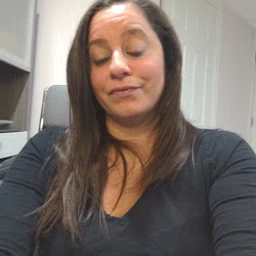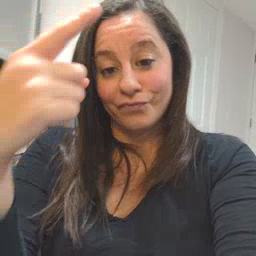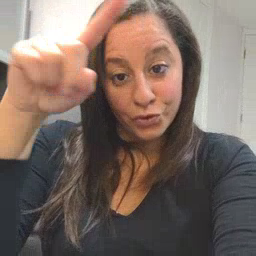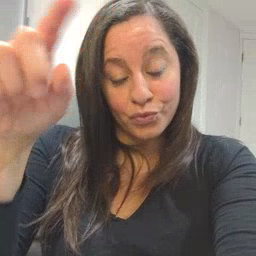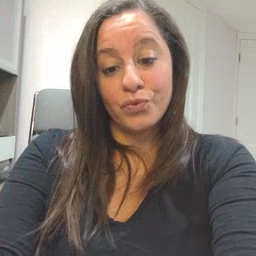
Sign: for